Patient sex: M
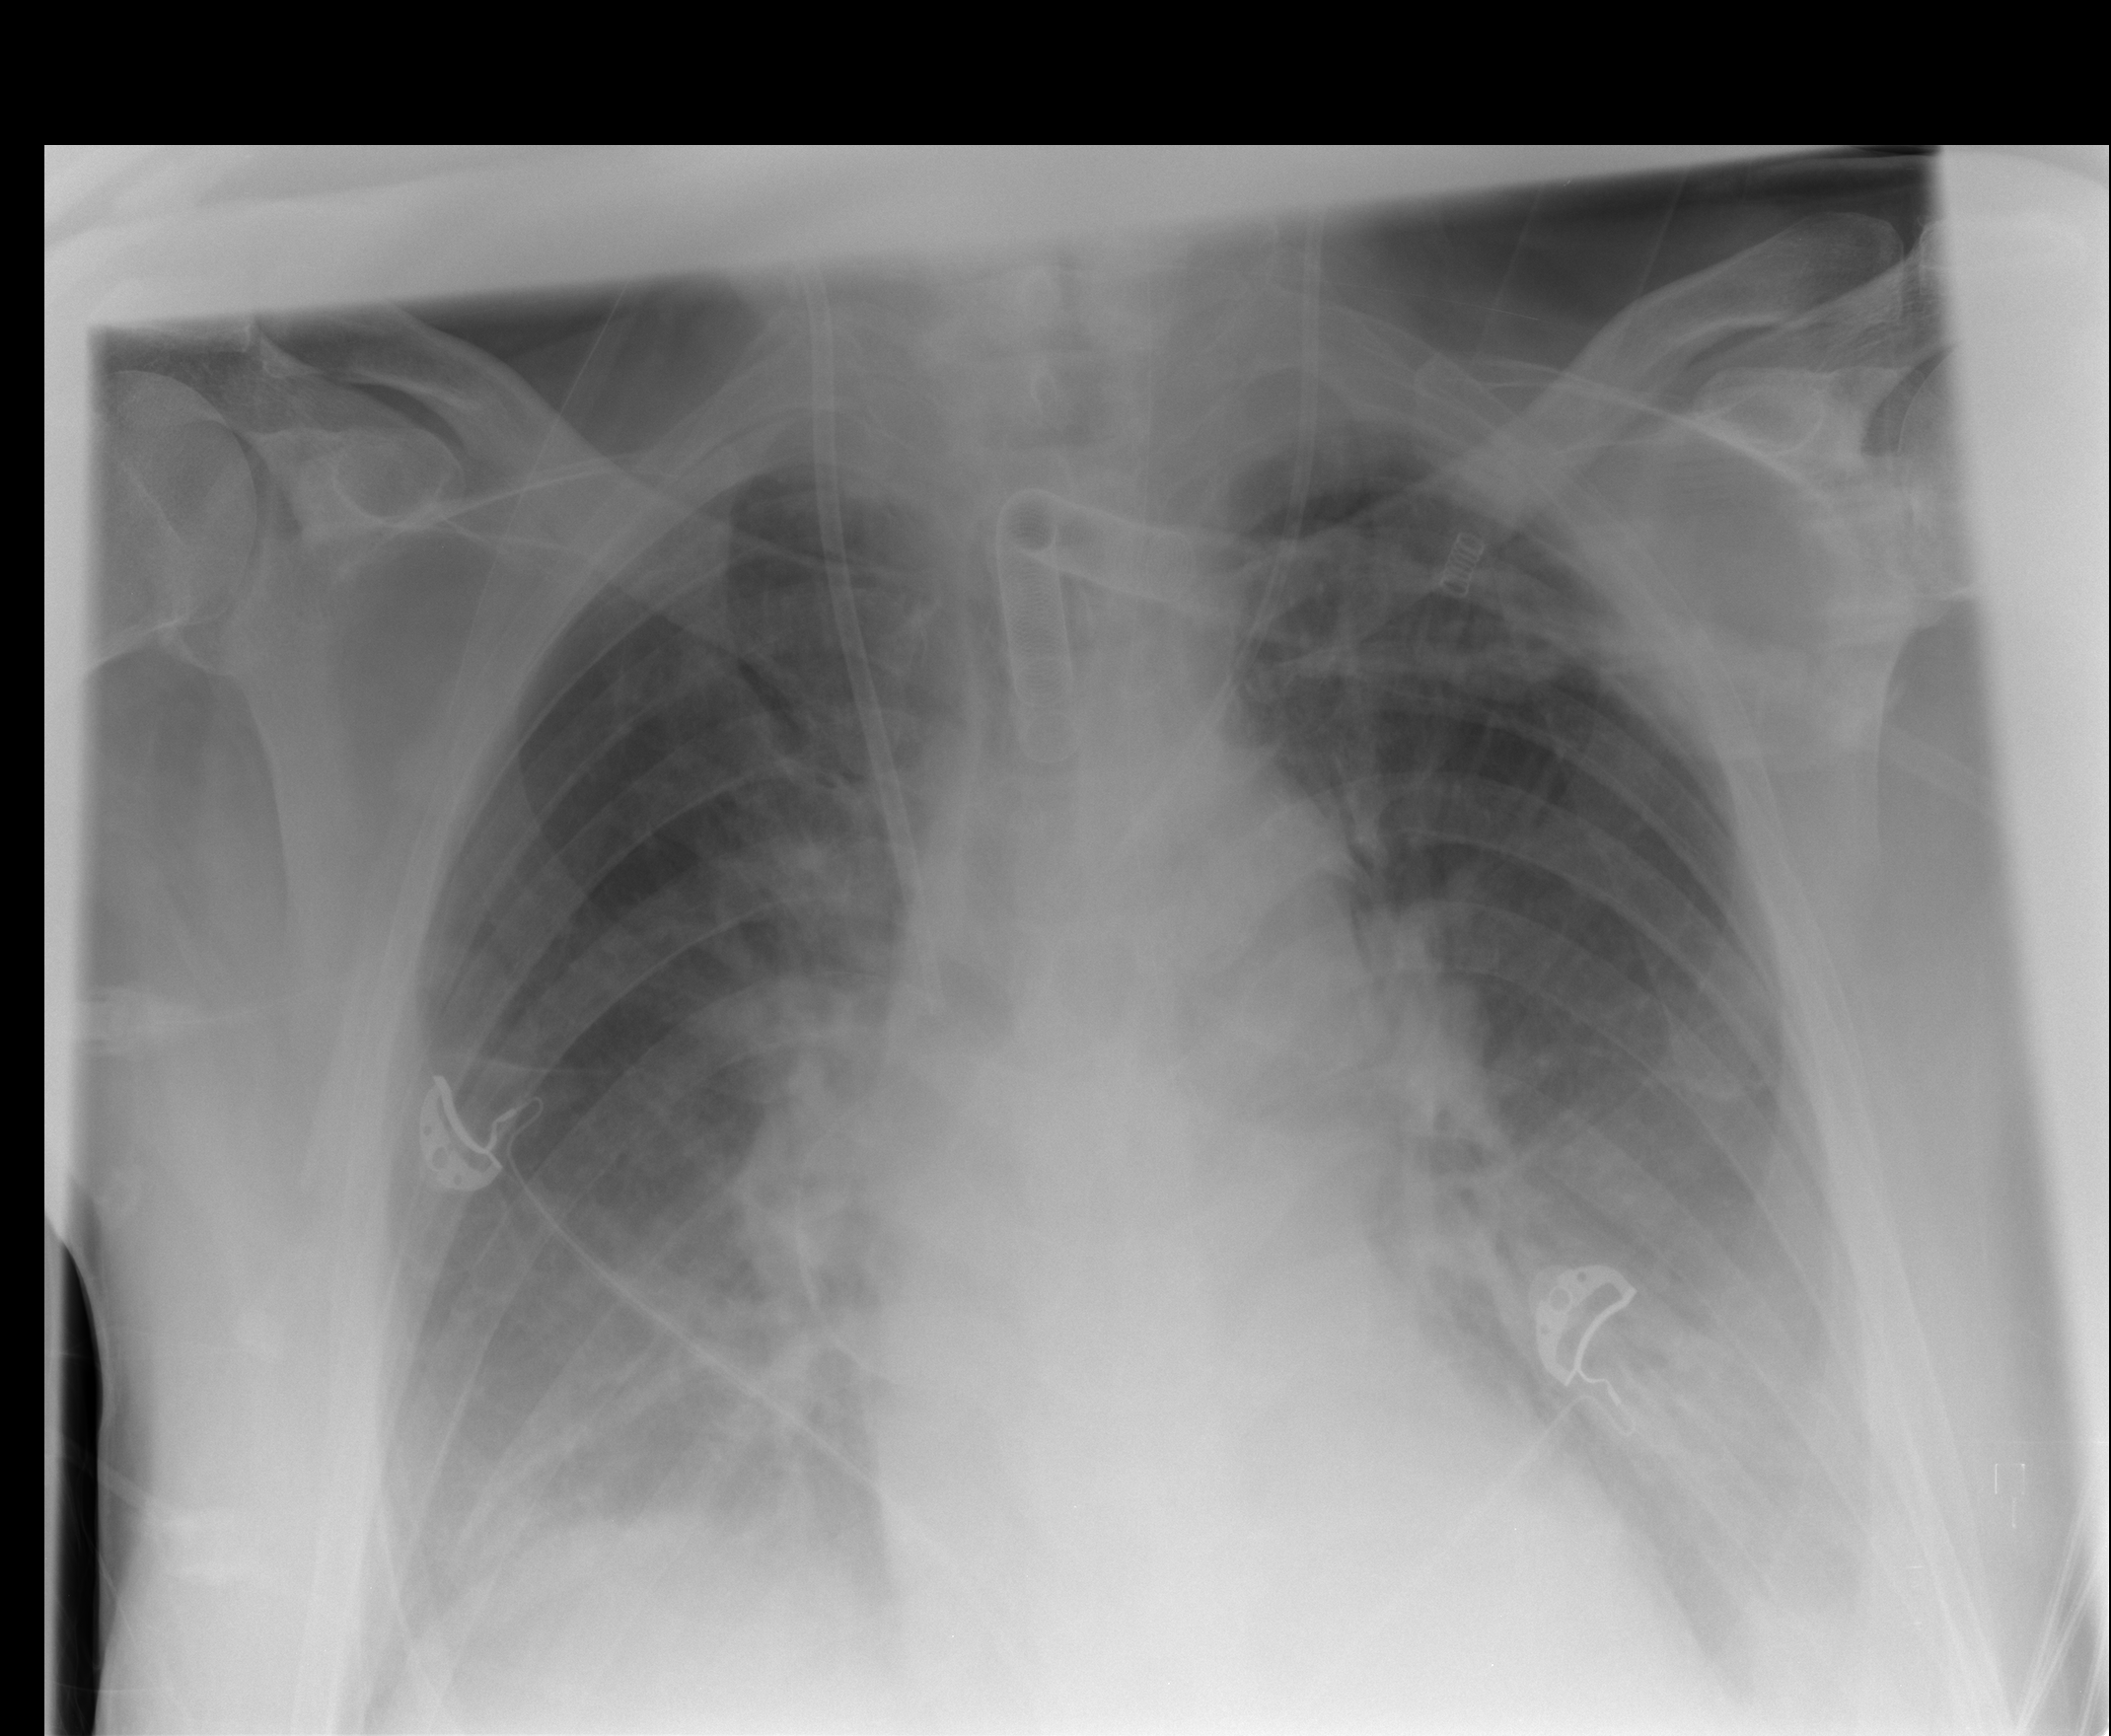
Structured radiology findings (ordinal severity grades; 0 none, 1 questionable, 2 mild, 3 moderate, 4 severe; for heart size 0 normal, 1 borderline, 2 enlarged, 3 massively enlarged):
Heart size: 2
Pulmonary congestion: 2
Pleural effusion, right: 2
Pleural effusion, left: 2
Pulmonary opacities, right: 2
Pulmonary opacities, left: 2
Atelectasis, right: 2
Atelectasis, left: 2